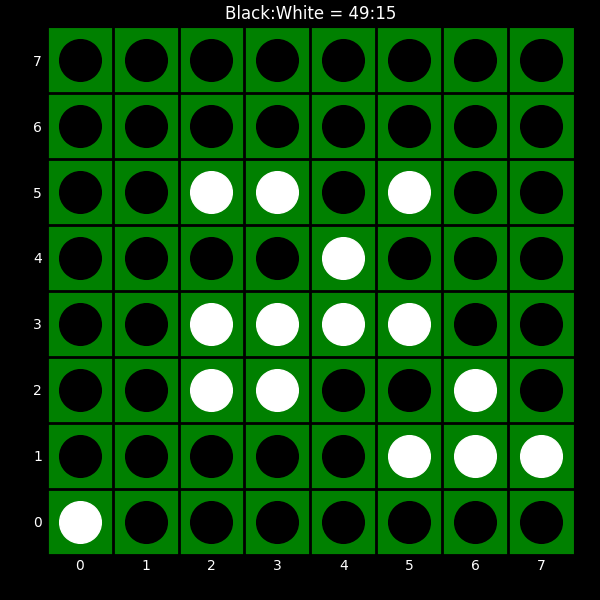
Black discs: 49
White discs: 15